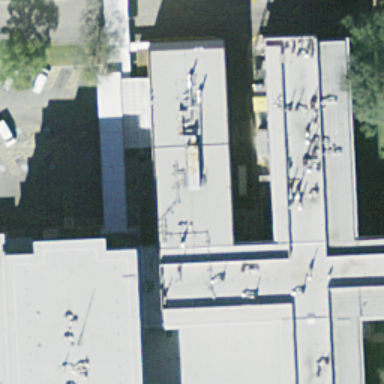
There are some buildings with white roofs .